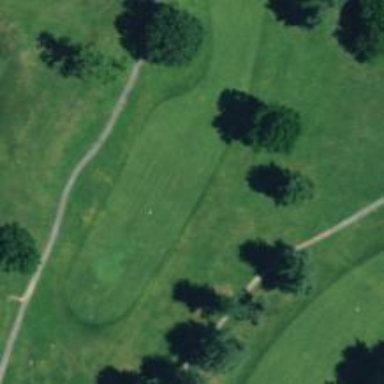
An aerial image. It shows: View of golf hole.